Question: I have a UITableView inside a UIViewController and I think I'v done all the nescesary steps
to set it up but I get no response from the tableView when putting an NSLog inside the requiered methods of it's protocol

I tell the UITableView that I will implement it's protocols
'''
@interface SubSelectionTableViewWithMenuVC : UIViewController <CustomTableViewCellDelegate,
UITableViewDelegate,
UITableViewDataSource,
TableViewModelDelegate>
'''
I got the tableView outlet set up in the header
'''
@property (weak, nonatomic) IBOutlet UITableView *tableView;
'''
In 'ViewDidLoad' I set the delegate to self.
'''
self.tableView.delegate = self;
self.tableView.dataSource = self;
'''
And I implement the required delegate methods
'''
- tableView:cellForRowAtIndexPath:
- tableView:numberOfRowsInSection:
'''
But nothing happens, I did a NSLog in the ViewDidLoad of the tableView object, it tells me this:
'''
tableView: <UITableView: 0x1d43aa00; frame = (0 0; 0 0); clipsToBounds = YES;
autoresize = TM+BM; gestureRecognizers = <NSArray: 0x1cdc54f0>; layer = <CALayer:
0x1cdc5350>; contentOffset: {0, 0}>
'''
Required delegate methods:
'''
- (NSInteger)numberOfSectionsInTableView:(UITableView *)tableView {
NSLog(@"num of sections");
return 1;
}
#pragma mark - UI set cell contents
- (UITableViewCell *)tableView:(UITableView *)tableView cellForRowAtIndexPath:(NSIndexPath *)indexPath
{
NSLog(@"cell for row at indepath");
static NSString *CellIdentifier = CELL_IDENTIFIER_LECTURES;
CustomTableViewCell *cell = (CustomTableViewCell *)[tableView dequeueReusableCellWithIdentifier:CellIdentifier];
cell.indexPath = indexPath;
cell.delegate = self;
// Configure cell
[cell.mainLabel setText:[self titleForRow:indexPath.row]];
[cell.numberLabel setText:[NSString stringWithFormat:@"%i", indexPath.row + 1]];
cell.state = [self restoreTagButtonStateForCell:cell];
// perform selector on cell to update and show its last stored state
if ([cell respondsToSelector:@selector(updateButtonImageState)]) {
[cell performSelector:@selector(updateButtonImageState)];
} else {
[NSException raise:NSGenericException format:@"cell does not respond to selector"];
}
// Setting the Highligthed color of selected cell
UIView *goldenColor = [[UIView alloc] init];
goldenColor.backgroundColor = [UIColor colorWithRed:0.824 green:0.749 blue:0.553 alpha:1.0f];
cell.selectedBackgroundView = goldenColor;
return cell;
}
'''
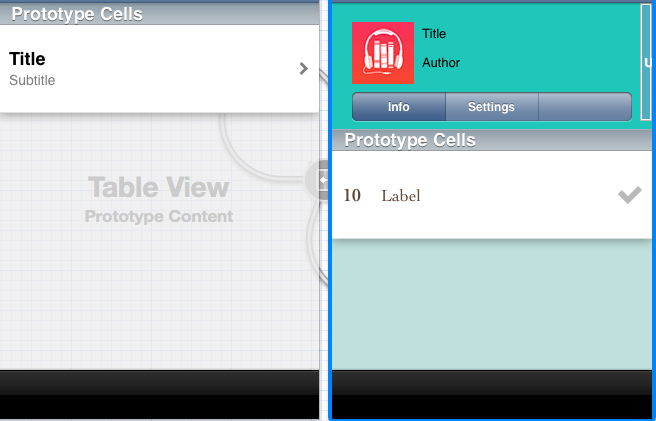
Answer: The reason is because you are not implementing your '- tableView:numberOfRowsInSection:' method. Implement this method and return the amount you need.